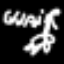
Label: chair